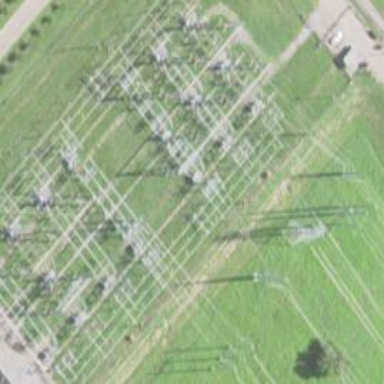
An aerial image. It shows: Busbar power line with 3 cables.